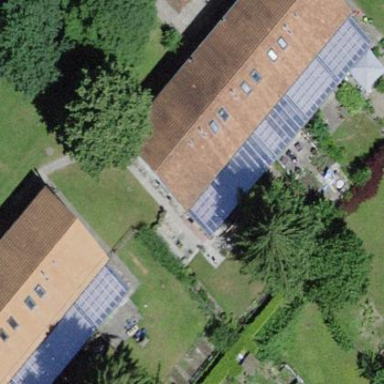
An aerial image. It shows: Terrace building.